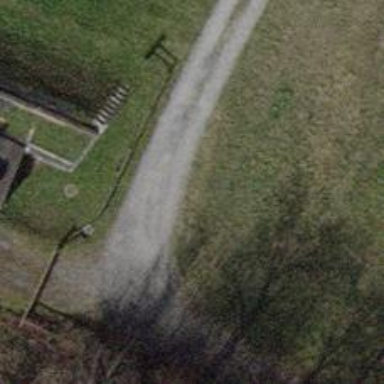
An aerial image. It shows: Compacted track with grade2 surface.